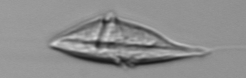
Label: Gyrodinium